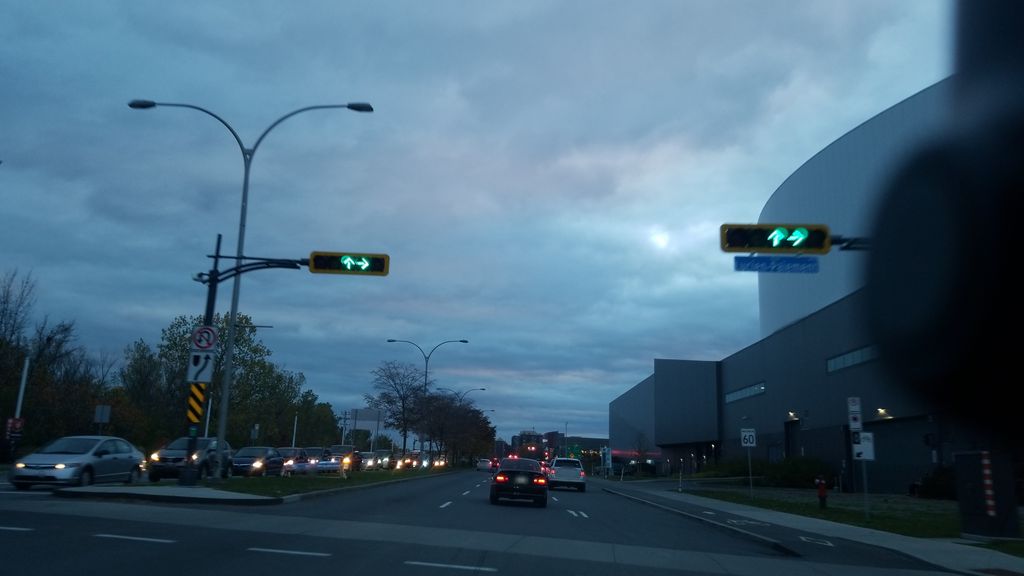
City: montreal